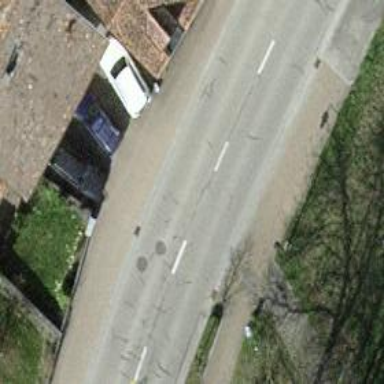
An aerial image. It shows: Tertiary road.